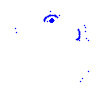
Particle: pion